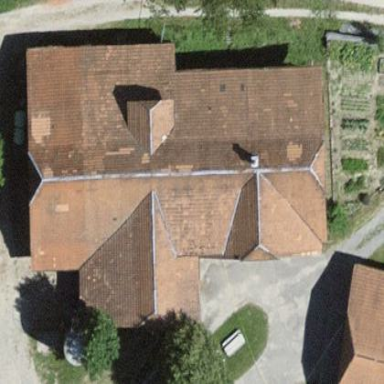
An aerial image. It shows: Farm building.